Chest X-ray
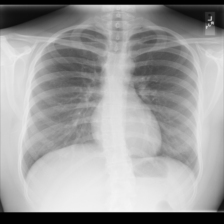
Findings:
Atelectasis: negative
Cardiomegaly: negative
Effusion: negative
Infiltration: negative
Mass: negative
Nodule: negative
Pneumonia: negative
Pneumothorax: negative
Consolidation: negative
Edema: negative
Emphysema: negative
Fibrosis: negative
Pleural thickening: negative
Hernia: negative